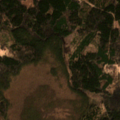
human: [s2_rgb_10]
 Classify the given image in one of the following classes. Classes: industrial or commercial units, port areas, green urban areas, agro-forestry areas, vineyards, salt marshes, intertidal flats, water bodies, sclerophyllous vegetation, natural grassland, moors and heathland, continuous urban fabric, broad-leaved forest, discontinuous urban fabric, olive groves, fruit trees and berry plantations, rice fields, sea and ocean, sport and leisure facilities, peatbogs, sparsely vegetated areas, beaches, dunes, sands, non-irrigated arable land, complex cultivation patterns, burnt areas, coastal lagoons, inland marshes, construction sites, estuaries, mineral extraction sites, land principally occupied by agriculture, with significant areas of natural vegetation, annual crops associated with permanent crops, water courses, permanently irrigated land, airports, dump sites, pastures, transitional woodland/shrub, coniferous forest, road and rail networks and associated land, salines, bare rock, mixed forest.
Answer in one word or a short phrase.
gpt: land principally occupied by agriculture, with significant areas of natural vegetation, coniferous forest, mixed forest, peatbogs